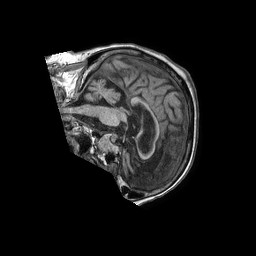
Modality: T1w
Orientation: sagittal
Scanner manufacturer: philips
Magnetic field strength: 1.5 T
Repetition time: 0.007661 s
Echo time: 0.003484 s